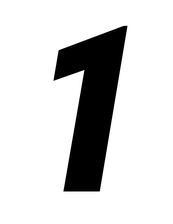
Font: Roboto-Italic_Condensed_Black_Italic